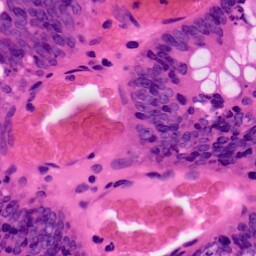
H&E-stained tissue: Colon